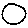
Label: circle